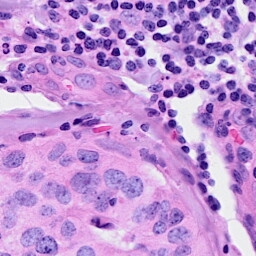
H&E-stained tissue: Breast